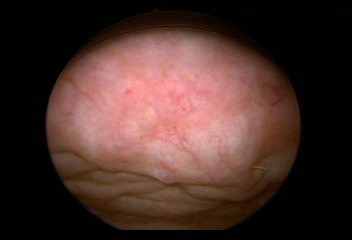
Modality: WLC
Class: Normal mucosa
Bladder cancer association: No